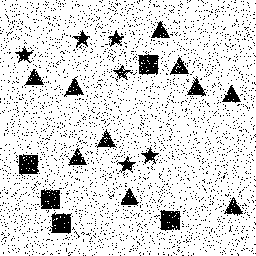
Squares: 5
Triangles: 10
Stars: 6
Total shapes: 21